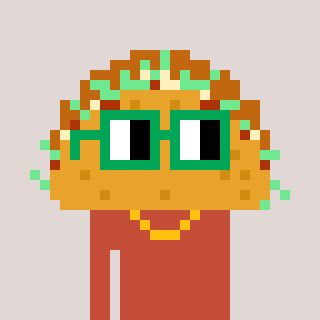
a pixel art character with square green glasses, a taco-shaped head and a rust-colored body on a warm background